Question: i am using CTE to manage my hierarchy data. Below is my select query
'''
WITH ctLevel
AS
(
SELECT
C_TASK_ID AS Child
,P_Task_ID AS Parent
,common_task. TASK_SEQ AS taskSeq
,1 AS [Level]
,CAST( TASK_SEQ AS VARCHAR(MAX)) AS [taskOrder]
,CAST (Replicate(TASK_SEQ, 1)+' '+ TASK_NAME AS VARCHAR(MAX)) AS [Task_Name]
,common_task.TASK_POSITION AS [TASK_POSITION]
FROM
[COMMON.TASK_REL] as common_task_rel,
[COMMON.TASK] as common_task
WHERE
common_task_rel.C_TASK_ID = common_task.TASK_ID
and common_task.[TASK_TYPE] = 'F' AND common_task.[MODULE_CODE] ='PRODE' AND common_task.[STATUS] <> 'D'
and common_task_rel.P_TASK_ID is null
UNION ALL
SELECT
C_TASK_ID AS Child
,P_Task_ID AS Parent
,common_task. TASK_SEQ AS taskSeq
,[Level] + 1 AS [Level]
,[taskOrder] + '.' + CAST(TASK_SEQ AS VARCHAR(MAX)) AS [taskOrder]
,CAST (Replicate('&nbsp;&nbsp;&nbsp;', [Level] + 1) + taskOrder + '.' + CAST(TASK_SEQ AS VARCHAR(MAX))+' ' +common_task.TASK_NAME AS VARCHAR(MAX)) AS [Task_Name]
,common_task.TASK_POSITION AS [TASK_POSITION]
FROM
[COMMON.TASK_REL]as common_task_rel
INNER JOIN
ctLevel
ON
( P_Task_ID = Child ) ,
[COMMON.TASK] as common_task
WHERE
common_task_rel.C_TASK_ID = common_task.TASK_ID
and common_task.[TASK_TYPE] = 'F' AND common_task.[MODULE_CODE] = 'PRODE' AND common_task.[STATUS] <> 'D'
)
SELECT [Parent] ,[Child],taskSeq, Level,[taskOrder],Task_Name,[TASK_POSITION]
FROM ctLevel
order by [taskOrder],[Level],[TASK_POSITION]
'''
How my result look like:

You may c the example.The
suppose will be at the bottom of the 9
Is it possible to sort those record like below
'''
1
2
2.1
2.2
2.4
2.5
2.6
2.7
3
3.1
3.2
4
4.1
4.2
5
5.1
6
6.1
6.2
6.3
6.4
6.5
7
8
9
9.1
9.1
9.1.1
9.1.1.1
9.1.1.2
9.1.1.3
9.1.1.4
10
10.1
10.1.1
10.1.1.1
'''
Thanks in advance.
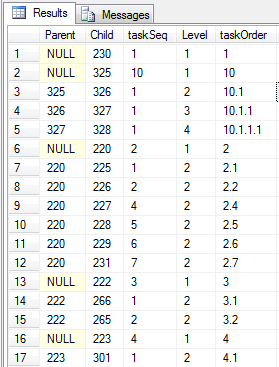
Answer: Format the numbers like '001', for example:
'''
right('000' + convert(varchar(max), [Level] + 1),3)
'''